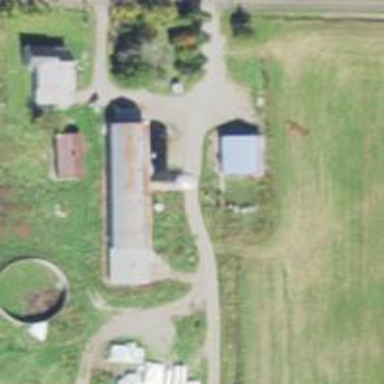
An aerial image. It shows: Silo.